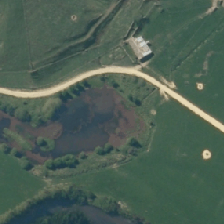
Land cover: lake_pond